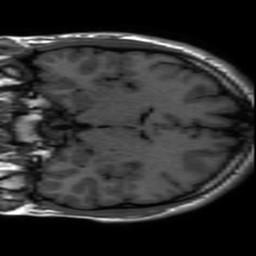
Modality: inplaneT1
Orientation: coronal
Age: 20
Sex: male
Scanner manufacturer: ge
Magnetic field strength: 3 T
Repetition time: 2.297 s
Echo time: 0.02273 s